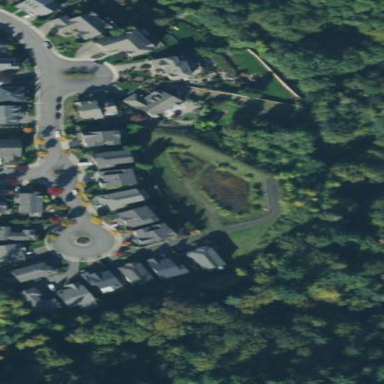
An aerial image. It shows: Stormwater basin with natural water.